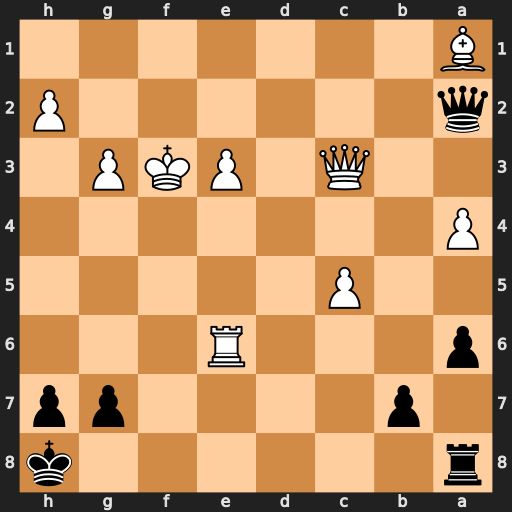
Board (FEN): r6k/1p4pp/p3R3/2P5/P7/2Q1PKP1/q6P/B7
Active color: b
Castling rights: -
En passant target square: -
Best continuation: Rf8+ Ke4 Qxe6+